Interaction volume radius: 10 \u00c5
Interaction volume height: 10 \u00c5
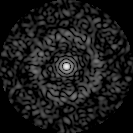
Disorder parameter: 0.8112